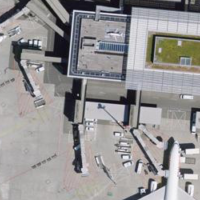
EUNIS habitat code: 57
Species observed at this site:
Milvus milvus
Phoenicurus ochruros